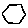
Label: hexagon